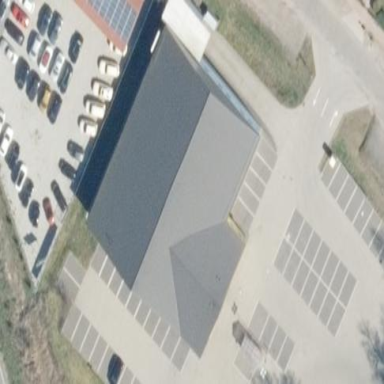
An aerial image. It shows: Supermarket building.